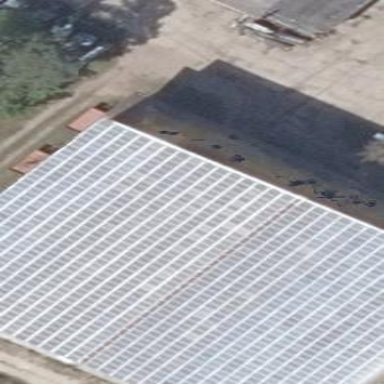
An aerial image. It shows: Industrial building with skillion roof shape.